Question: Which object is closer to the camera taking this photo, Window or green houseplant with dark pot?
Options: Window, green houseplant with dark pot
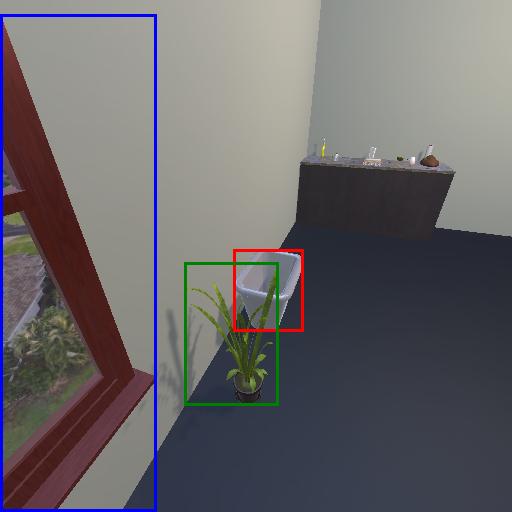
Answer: Window